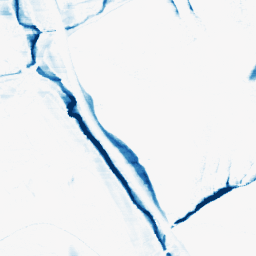
Category: morphological
Decomposition family: morphological_rect
Decomposition parameters: operation: closing
width: 20
height: 3
Upsampling method: edge_directed
Upsampling parameters: scale: 4
Upsampling scale: 4